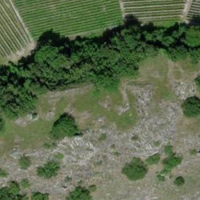
EUNIS habitat code: 40
Species observed at this site:
Opuntia humifusa